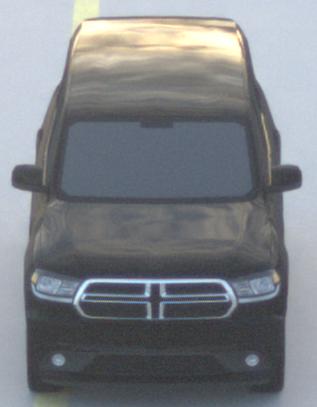
Make: Dodge
Model: Durango
Detailed model: Gen. 3
Model produced from: 2010
Doors: 5
Color: black
Road condition: dry road
Daytime: sunrise or sunset
Contrast: low contrast